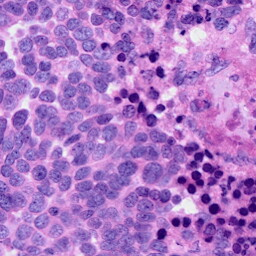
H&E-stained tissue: Ovarian